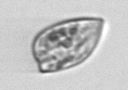
Label: Prorocentrum_dentatum